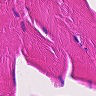
Metastatic tissue present: no